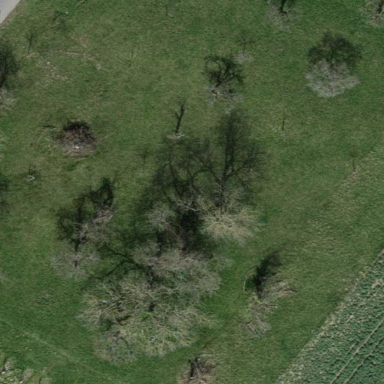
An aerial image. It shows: Orchard.